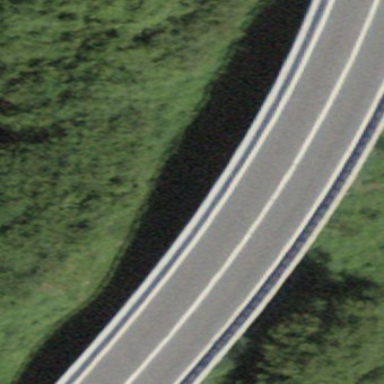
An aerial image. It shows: Man-made bridge.